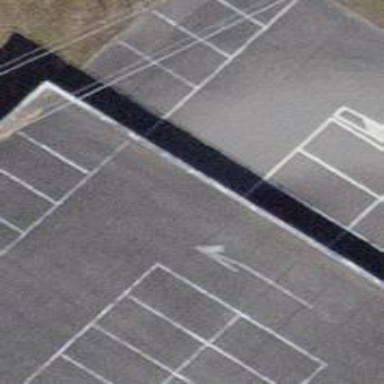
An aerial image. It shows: Entrance to multi-storey parking facility.